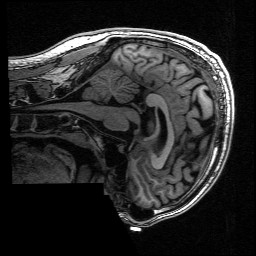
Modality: T1w
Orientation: sagittal
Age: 22
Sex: male
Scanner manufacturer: siemens
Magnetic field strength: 3 T
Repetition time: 2.53 s
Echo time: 0.00126 s